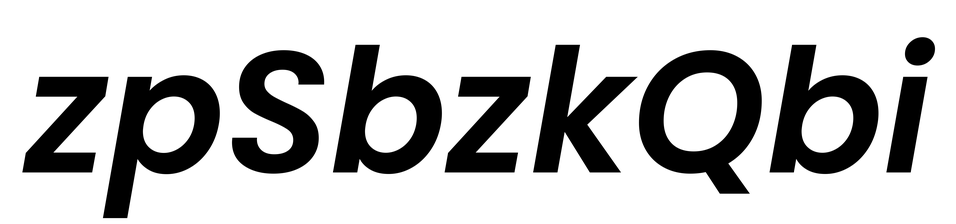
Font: Poppins-SemiBoldItalic